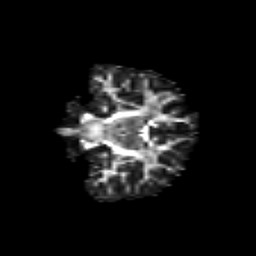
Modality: FA
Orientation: coronal
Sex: female
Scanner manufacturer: siemens
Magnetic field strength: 3 T
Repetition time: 5 s
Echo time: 0.071 s